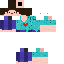
A male human skin with medium skin, wearing brown long hair dressed in a blue tshirt and blue pants, featuring a closed mouth.